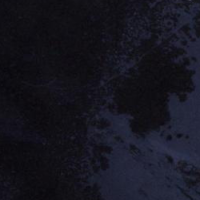
EUNIS habitat code: 23
Species observed at this site:
Saxifraga aizoides